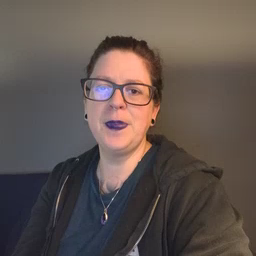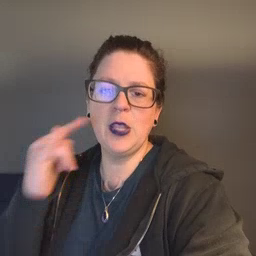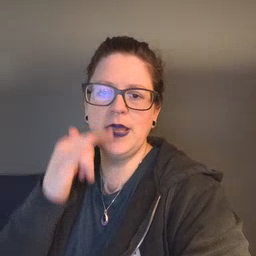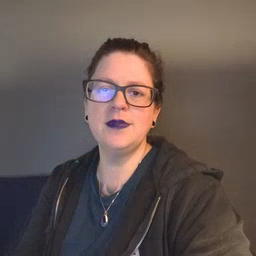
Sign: airplane